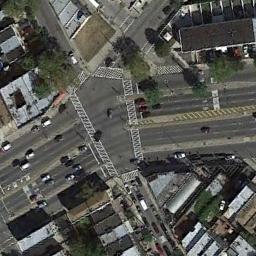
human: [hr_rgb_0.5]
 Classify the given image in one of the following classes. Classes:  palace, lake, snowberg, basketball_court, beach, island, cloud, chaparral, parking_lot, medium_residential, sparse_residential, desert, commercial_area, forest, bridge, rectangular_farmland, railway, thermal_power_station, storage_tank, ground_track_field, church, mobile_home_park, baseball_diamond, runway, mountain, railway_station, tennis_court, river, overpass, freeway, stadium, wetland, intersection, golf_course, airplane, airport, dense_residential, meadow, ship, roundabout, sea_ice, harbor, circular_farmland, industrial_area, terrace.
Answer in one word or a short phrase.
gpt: intersection